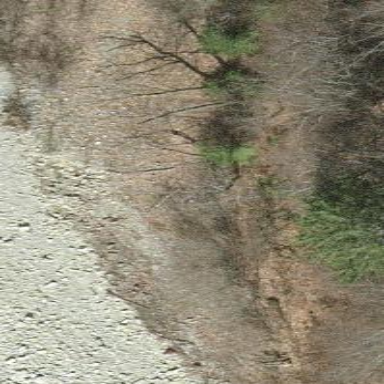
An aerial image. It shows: Terrain covered in shingle.